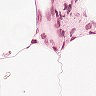
Metastatic tissue present: no